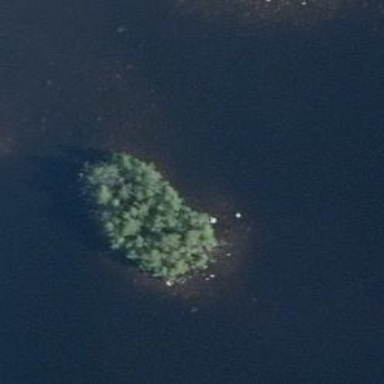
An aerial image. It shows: Islet.